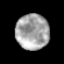
Tissue: prostate
Cell type: T cells
Senescence score: 0.3499
Nuclear area (px): 1151
Mean DAPI intensity: 164.361